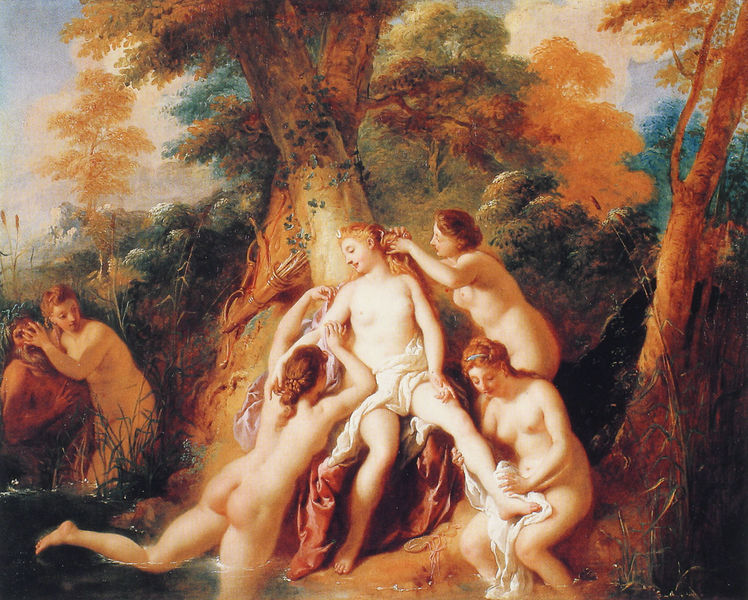
Titel: Das Bad der Diana
Künstler: Jean - Francois de Troy
Institution: Malibu, J. Paul Getty Museum
Schlagwörter: baum, blau, gemälde, gruppe, haut, himmel, mann, nackt, wasser, baden, badende, bäume, fluss, frauen, landschaft, menschen, see, hell, männer, orange, szene, tuch, augen, kleidung, öl, natur, haare, wald, füße, hintern, alter mann, weiblich, bad, vier, waschen, bedeckt, lichtung, göttin, jagd, nymphe, zuschauen, köcher, diana, reinigung, schaun, wsser, neptun, zuhalten, diane, jfrauen, zuschenen, neugierig betrachter, fargona